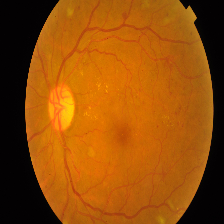
Diabetic retinopathy grade: Proliferative DR